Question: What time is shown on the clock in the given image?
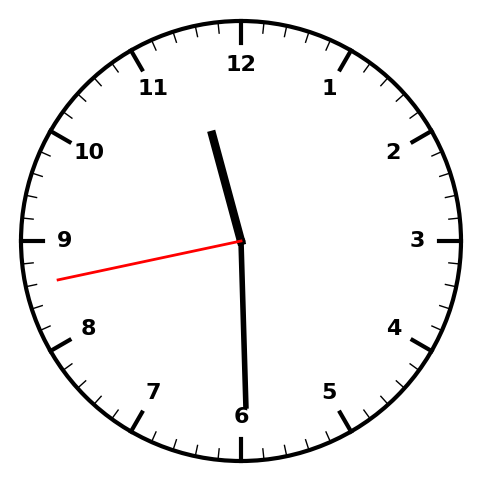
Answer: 11:29:43